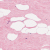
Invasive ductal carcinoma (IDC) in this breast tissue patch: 0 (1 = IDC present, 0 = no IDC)